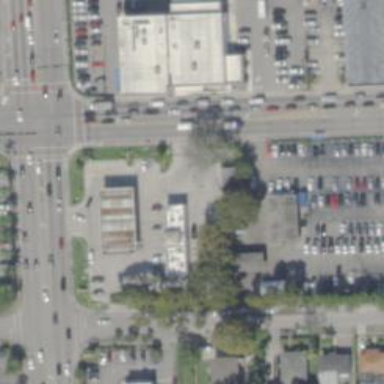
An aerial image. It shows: Convenience shop.